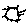
Label: sun